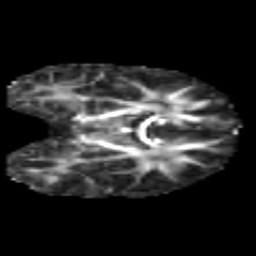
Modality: FA
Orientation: coronal
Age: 7
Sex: male
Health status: healthy